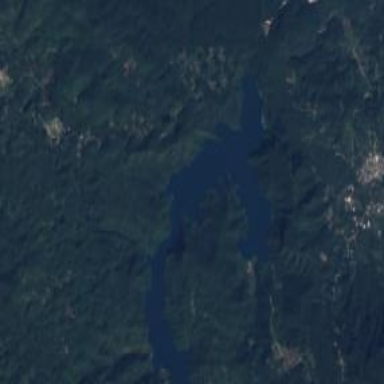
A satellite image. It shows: Lake with natural water.